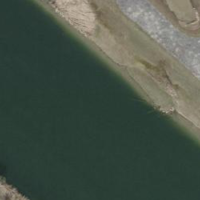
EUNIS habitat code: 15
Species observed at this site:
Numenius arquata
Corvus corone
Podiceps cristatus
Cyanistes caeruleus
Fulica atra
Aythya ferina
Turdus merula
Chroicocephalus ridibundus
Phalacrocorax carbo
Larus michahellis
Cygnus olor
Egretta garzetta
Sitta europaea
Anser anser
Acrocephalus scirpaceus